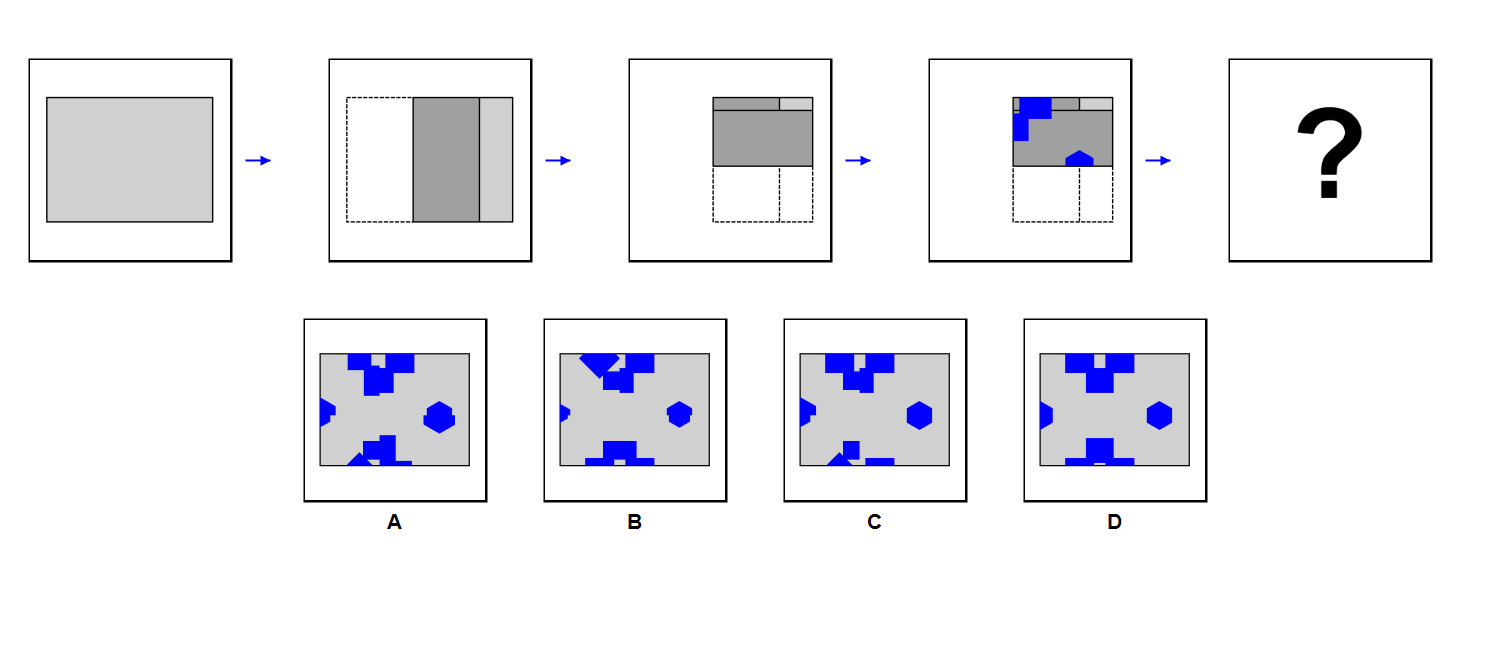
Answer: D